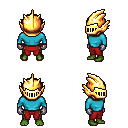
a pixel art fantasy rpg character, male body template, orc, green skin, teal long-sleeve shirt, red pants, gray plain hairstyle, gold helm, metal gloves, four views (front, back, left, right), 2x2 character sprite sheet, small pixel art, hard edges, no anti-aliasing